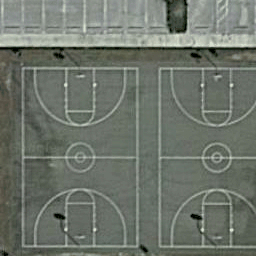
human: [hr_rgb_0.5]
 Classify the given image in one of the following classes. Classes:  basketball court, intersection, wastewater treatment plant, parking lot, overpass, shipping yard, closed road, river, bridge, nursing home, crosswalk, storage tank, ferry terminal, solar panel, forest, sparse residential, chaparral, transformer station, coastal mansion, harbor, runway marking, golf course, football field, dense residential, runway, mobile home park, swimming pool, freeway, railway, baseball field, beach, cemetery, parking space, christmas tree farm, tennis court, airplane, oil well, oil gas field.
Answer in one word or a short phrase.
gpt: basketball court